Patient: sex F, age 61
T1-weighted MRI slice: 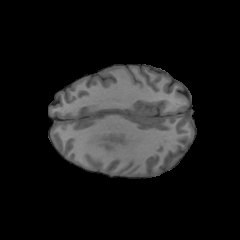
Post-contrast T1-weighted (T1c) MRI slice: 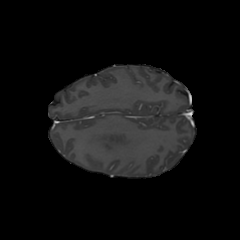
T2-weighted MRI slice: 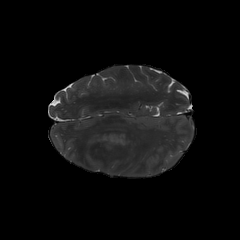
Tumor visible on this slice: yes
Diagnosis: Glioblastoma, IDH-wildtype
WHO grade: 4